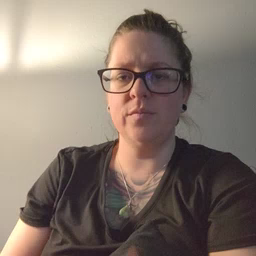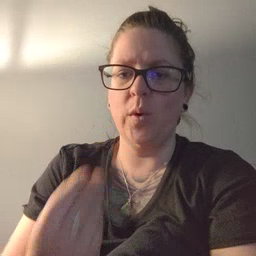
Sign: wet